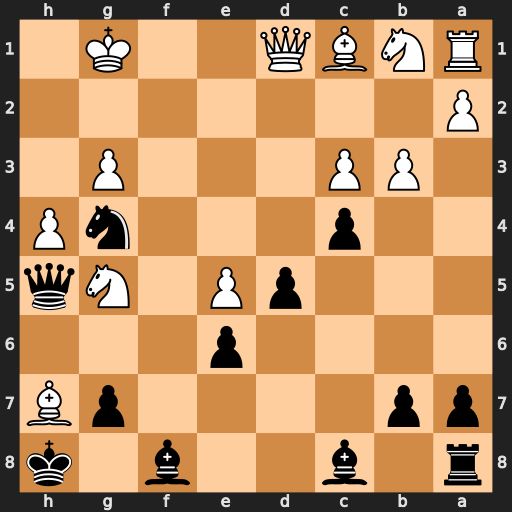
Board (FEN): r1b2b1k/pp4pB/4p3/3pP1Nq/2p3nP/1PP3P1/P7/RNBQ2K1
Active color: b
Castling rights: -
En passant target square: -
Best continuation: Bc5+ Kg2 Ne3+ Bxe3 Qxd1